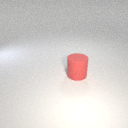
large red rubber cylinder